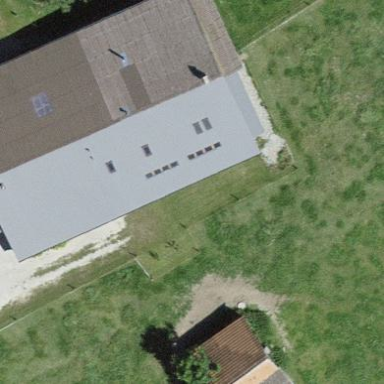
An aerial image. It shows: Farm building.